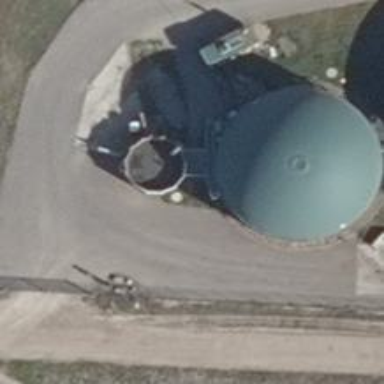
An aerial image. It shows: Digester building.